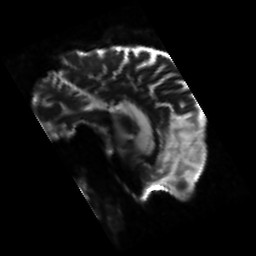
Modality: sbref
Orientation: sagittal
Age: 58
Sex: male
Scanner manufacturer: siemens
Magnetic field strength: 3 T
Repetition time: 4.5 s
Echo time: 0.103 s